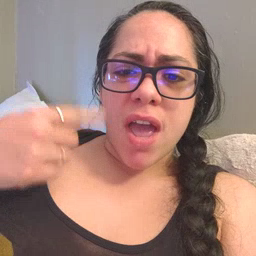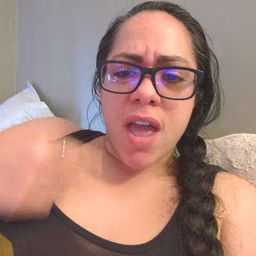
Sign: cry